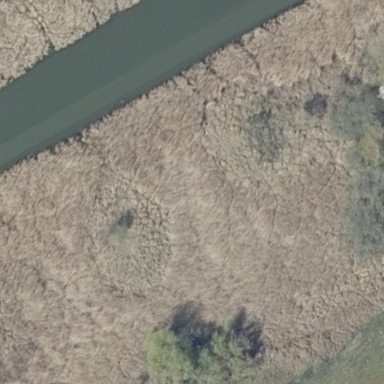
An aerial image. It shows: Marsh wetland.